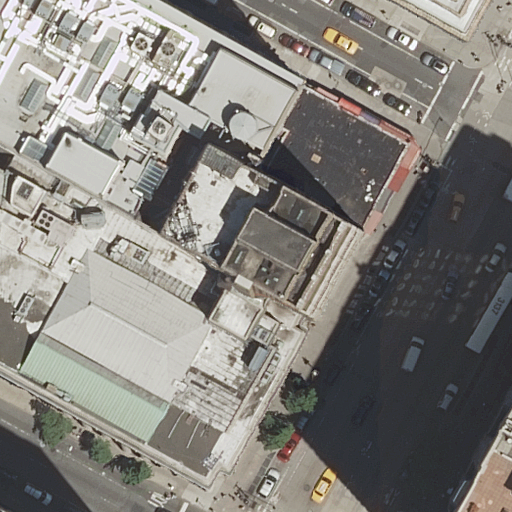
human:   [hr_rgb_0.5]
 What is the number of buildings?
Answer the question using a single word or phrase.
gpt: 7

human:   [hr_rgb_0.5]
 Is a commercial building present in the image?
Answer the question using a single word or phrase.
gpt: no

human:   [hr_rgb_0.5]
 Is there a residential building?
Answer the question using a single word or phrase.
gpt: yes

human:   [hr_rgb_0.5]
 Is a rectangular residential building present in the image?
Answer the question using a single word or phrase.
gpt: yes

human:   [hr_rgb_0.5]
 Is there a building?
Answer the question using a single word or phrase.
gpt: yes

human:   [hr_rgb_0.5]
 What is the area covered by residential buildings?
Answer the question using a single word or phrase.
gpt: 5406m2

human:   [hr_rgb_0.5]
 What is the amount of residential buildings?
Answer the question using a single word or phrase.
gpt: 6

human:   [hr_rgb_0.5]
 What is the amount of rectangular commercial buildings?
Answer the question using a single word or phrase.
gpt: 0

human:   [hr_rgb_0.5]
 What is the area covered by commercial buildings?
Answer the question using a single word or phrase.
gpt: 0m2

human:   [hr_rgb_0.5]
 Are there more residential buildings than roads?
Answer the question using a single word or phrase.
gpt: yes

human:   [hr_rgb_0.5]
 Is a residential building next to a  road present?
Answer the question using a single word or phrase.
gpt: yes

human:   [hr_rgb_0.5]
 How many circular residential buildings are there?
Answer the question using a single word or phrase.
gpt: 0

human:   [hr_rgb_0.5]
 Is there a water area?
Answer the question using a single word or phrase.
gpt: no

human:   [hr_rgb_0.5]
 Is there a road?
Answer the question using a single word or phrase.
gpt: yes

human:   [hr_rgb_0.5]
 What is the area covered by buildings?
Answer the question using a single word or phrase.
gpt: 5406m2

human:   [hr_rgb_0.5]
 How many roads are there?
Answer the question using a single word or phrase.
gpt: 3

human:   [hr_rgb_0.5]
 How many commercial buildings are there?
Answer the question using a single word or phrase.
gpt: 0

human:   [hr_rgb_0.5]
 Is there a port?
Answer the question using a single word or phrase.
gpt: no

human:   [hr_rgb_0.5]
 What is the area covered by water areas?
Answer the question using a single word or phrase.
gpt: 0m2

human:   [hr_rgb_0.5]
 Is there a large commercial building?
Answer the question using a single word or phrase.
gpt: no

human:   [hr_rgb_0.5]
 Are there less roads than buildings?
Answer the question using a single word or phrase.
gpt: yes

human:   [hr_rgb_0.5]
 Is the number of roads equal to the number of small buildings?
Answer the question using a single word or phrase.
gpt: no

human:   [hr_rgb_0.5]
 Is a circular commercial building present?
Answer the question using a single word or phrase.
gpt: no

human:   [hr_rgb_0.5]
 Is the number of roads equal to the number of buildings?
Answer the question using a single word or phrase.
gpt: no

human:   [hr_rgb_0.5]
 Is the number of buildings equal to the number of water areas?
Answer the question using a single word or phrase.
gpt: no

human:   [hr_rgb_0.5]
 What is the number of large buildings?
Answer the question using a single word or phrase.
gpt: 3

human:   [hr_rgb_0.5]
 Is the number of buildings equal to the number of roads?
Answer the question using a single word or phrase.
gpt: no

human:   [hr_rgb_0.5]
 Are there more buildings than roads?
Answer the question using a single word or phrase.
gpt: yes

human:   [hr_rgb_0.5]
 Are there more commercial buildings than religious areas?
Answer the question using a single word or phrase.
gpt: no

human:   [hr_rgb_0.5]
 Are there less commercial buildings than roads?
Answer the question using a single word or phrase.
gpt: yes

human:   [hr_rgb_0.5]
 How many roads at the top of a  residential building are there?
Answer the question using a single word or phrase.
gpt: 1

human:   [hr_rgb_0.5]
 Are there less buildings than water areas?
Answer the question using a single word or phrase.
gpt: no

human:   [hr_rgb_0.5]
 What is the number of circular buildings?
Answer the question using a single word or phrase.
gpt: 0

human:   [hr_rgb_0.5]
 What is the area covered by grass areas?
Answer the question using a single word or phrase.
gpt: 0m2

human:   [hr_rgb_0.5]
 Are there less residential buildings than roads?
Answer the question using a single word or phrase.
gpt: no

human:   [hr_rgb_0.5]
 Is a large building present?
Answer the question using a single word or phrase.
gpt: yes

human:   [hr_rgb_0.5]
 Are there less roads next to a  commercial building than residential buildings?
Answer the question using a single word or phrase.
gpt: yes

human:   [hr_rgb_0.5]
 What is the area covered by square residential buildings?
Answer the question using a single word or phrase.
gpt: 0m2

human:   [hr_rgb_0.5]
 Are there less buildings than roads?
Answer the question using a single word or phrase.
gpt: no

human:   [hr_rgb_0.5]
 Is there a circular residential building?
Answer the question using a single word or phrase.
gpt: no

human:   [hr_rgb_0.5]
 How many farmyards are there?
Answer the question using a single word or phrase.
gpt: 0

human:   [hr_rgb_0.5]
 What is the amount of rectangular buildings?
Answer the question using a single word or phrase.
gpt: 5

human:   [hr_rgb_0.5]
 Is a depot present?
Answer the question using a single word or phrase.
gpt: no

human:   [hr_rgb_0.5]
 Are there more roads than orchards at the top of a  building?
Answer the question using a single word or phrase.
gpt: yes

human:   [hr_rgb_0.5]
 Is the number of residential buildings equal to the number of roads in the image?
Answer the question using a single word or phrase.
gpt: no

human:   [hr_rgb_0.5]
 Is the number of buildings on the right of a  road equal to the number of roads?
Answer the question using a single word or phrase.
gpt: no

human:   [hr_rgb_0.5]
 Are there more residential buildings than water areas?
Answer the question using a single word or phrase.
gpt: yes

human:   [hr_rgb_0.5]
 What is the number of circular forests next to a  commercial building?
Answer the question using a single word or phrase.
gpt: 0

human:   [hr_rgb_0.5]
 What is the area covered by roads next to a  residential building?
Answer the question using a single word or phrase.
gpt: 0m2

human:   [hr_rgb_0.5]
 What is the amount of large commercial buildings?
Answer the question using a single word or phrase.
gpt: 0

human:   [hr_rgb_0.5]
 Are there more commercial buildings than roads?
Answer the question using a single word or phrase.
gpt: no

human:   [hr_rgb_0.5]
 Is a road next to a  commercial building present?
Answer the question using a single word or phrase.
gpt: no

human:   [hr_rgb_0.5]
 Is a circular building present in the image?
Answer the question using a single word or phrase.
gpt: no

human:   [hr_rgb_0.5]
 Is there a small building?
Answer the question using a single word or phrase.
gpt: yes

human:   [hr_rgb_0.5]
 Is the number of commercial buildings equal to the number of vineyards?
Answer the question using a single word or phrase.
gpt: yes

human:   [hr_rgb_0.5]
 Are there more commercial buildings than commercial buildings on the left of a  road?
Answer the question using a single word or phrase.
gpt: no

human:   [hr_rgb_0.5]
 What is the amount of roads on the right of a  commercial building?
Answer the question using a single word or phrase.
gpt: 0

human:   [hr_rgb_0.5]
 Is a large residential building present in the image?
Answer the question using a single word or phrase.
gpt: yes

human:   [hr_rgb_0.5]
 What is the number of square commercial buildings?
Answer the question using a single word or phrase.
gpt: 0

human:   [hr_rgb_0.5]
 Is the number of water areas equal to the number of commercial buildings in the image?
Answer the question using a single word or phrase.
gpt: yes

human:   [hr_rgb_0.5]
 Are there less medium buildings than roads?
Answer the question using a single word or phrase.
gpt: yes

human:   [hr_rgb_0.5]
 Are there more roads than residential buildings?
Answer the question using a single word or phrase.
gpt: no

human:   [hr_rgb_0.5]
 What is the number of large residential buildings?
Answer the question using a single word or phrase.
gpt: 3

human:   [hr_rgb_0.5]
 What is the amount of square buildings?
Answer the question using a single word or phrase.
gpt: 0